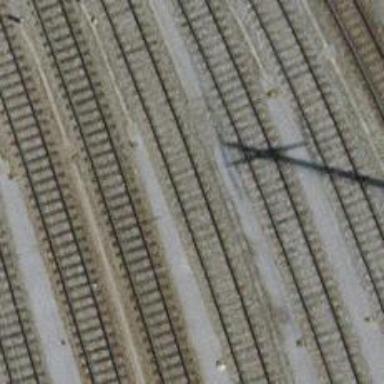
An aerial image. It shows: Railway yard.